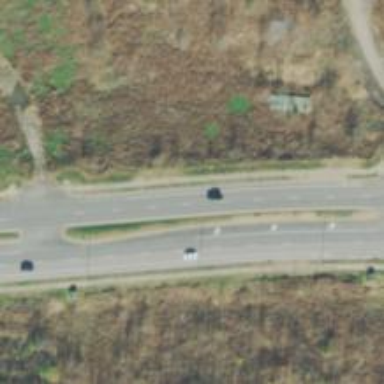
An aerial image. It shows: Secondary road.